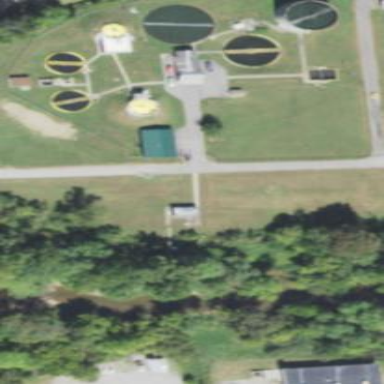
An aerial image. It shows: Wastewater plant.